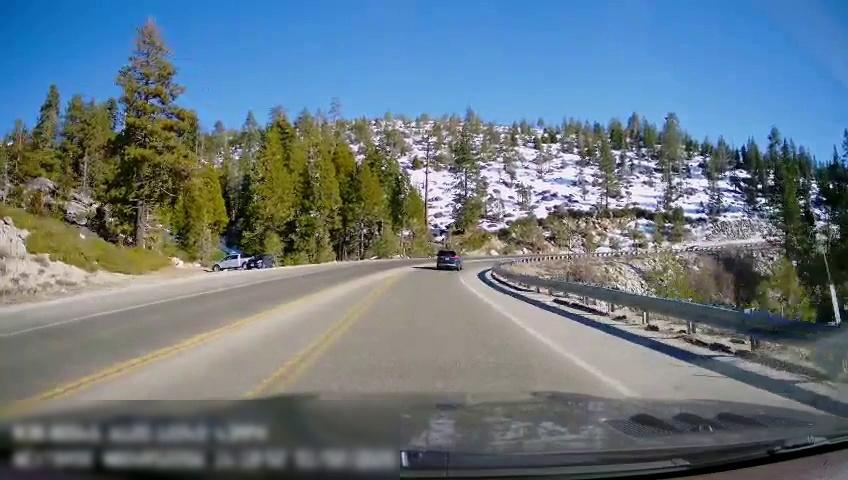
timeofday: Day
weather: Sunny
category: Drivable Space
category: Vehicles | SUV
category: Vehicles | Truck
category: Vehicles | Car
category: Lanes | Current Lane
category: Lanes | Alternate Lane
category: Lanes | Current Lane
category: Lanes | Opposite Lane
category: Lanes | Opposite Lane
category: Lanes | Opposite Lane